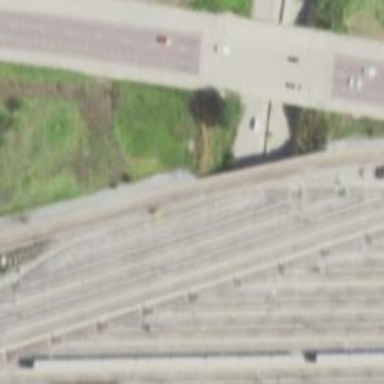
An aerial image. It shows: Electrified rail in service yard.